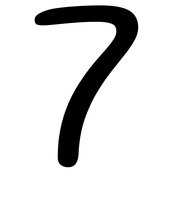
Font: Gluten_Light